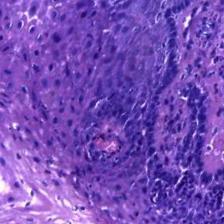
Diagnosis: OSCC